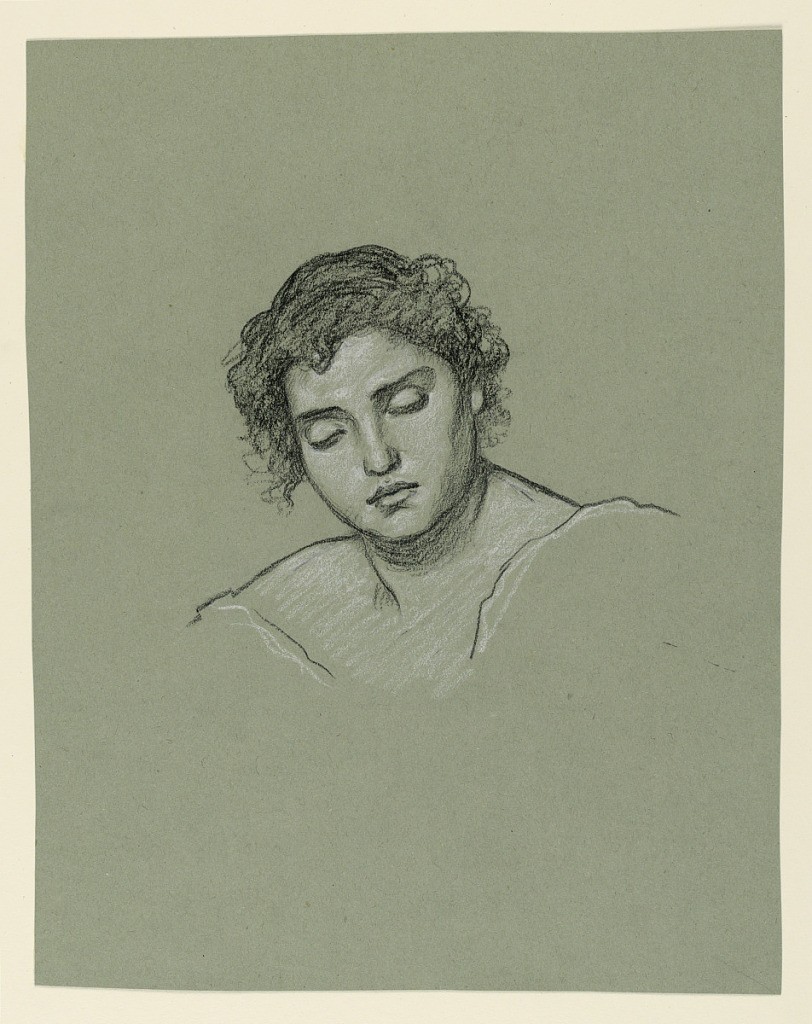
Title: Study for woman
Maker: Elihu Vedder, American, 1836 – 1923
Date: ca. 1885
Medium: Pastel crayon on gray-green paper
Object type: Drawing
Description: Head and shoulders of a young female figure. Her head is tilted slightly to the left, and her gaze is downward.